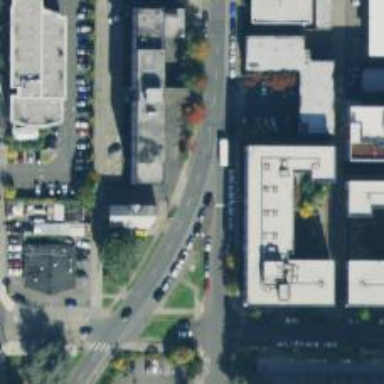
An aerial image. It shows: Secondary road with separate sidewalk.